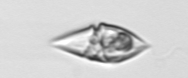
Label: Gyrodinium